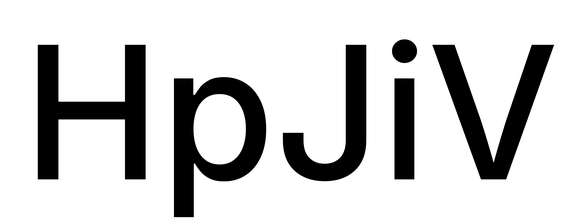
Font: Inter_Medium